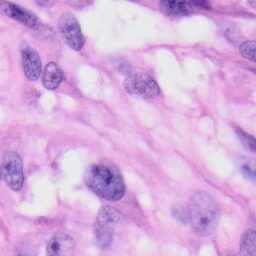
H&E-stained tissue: Skin